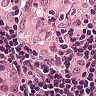
Metastatic tissue present: yes